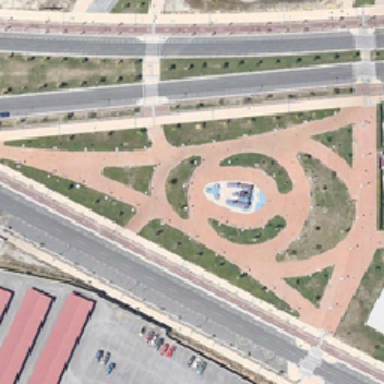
The quadrilateral square is like a plane .